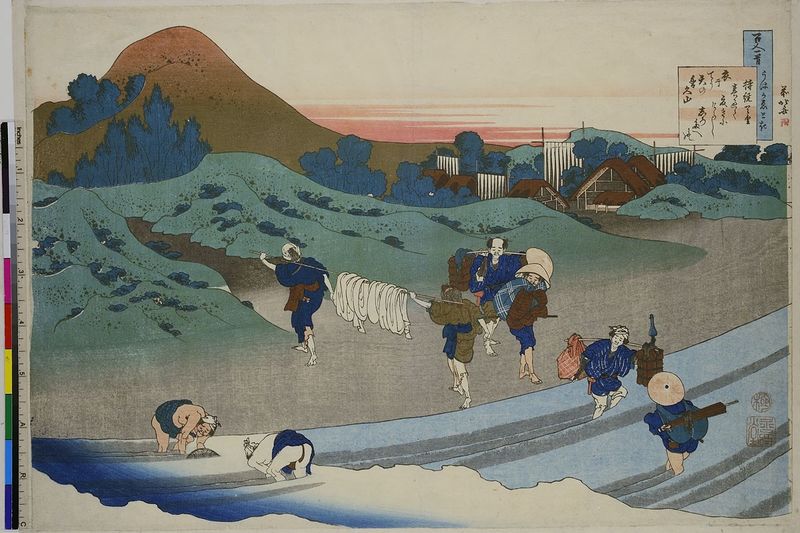
Titel: Gedicht von Jito Tenno, aus der Serie: Die 100 Gedichte von der Amme erklärt
Künstler: Katsushika Hokusai
Standort: Hamburg
Institution: Museum für Kunst und Gewerbe Hamburg
Schlagwörter: fluss, landschaft, hut, männer, tuch, kleidung, tragen, arbeit, hintern, holzschnitt, fischer, hügellandschaft, waschen, druckgraphik, druckgrafik, literatur, leben, gedicht, zeit, farbholzschnitt, angler, anlagen, pflege, reinigung, japaner, landschaftsdarstellung, edo, reproduktionen, dichtkunst, druckerzeugnisse